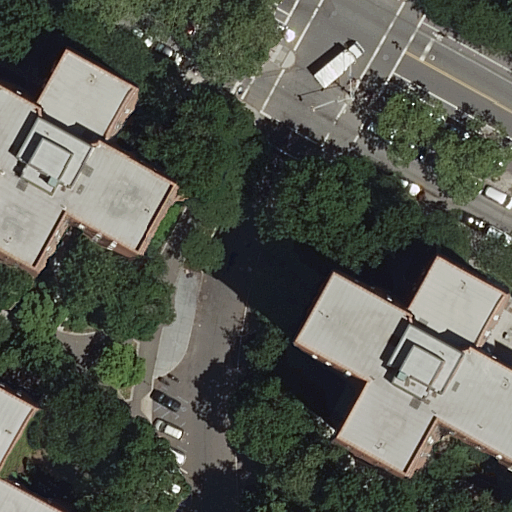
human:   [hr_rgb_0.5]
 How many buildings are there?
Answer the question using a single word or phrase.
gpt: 3

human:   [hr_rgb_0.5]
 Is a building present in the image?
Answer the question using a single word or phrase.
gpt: yes

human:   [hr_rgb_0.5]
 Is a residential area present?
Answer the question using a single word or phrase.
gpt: yes

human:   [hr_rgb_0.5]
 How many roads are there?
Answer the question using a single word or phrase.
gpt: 14

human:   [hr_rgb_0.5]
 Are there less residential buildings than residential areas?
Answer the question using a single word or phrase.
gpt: no

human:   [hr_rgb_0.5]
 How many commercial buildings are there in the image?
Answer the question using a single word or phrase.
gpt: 0

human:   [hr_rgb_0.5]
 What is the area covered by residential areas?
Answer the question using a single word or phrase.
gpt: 20238m2

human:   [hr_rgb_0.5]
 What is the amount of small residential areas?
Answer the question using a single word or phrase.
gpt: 0

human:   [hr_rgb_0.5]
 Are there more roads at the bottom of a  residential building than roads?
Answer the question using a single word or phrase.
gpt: no

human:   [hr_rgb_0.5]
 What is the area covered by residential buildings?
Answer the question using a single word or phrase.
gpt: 2884m2

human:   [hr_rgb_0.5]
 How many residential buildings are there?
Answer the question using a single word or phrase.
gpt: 3

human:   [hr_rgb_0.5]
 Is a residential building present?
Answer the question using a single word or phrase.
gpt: yes

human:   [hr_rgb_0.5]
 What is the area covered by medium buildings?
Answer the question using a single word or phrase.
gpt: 143m2

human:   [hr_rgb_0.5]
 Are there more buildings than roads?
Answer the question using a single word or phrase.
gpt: no

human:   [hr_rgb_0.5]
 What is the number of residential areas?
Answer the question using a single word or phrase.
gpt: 2

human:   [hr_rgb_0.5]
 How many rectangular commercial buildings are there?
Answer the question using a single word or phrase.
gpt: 0

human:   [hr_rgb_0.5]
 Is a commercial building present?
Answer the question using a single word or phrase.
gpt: no

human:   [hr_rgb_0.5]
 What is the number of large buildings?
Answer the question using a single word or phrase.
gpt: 2

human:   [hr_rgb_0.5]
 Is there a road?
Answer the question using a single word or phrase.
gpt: yes

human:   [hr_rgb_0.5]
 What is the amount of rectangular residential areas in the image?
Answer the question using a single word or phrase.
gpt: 2

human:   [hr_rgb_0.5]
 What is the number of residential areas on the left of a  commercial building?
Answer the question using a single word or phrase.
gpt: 0

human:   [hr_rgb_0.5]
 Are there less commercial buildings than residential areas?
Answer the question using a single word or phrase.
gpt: yes

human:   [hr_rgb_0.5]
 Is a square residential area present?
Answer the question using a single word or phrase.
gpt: no

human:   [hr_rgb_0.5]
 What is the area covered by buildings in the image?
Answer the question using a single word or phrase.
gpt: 2884m2

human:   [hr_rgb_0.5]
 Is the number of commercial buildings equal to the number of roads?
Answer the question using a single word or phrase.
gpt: no

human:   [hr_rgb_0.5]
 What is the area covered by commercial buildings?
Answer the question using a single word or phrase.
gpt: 0m2

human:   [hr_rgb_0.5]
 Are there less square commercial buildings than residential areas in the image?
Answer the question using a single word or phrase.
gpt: yes

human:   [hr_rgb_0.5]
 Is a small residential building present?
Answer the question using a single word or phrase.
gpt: no

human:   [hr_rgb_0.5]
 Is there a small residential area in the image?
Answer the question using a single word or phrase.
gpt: no

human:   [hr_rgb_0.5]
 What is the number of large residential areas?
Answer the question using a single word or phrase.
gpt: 2

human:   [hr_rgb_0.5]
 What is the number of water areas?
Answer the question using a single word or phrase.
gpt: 0

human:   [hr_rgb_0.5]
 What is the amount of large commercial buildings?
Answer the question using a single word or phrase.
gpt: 0

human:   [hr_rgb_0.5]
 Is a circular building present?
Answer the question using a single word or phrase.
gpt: no

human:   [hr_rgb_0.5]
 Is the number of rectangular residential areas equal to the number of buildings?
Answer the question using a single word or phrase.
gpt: no

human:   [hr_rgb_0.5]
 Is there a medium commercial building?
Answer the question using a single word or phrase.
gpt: no

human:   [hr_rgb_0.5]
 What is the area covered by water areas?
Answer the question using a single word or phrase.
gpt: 0m2

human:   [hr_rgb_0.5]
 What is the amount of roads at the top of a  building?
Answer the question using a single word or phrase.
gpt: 14

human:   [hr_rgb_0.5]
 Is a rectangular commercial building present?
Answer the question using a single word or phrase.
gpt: no

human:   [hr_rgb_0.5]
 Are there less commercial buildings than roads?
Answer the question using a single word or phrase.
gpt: yes

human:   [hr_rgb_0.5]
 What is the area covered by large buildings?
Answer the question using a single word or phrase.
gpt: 2740m2

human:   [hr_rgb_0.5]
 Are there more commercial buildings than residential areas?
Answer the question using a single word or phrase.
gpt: no

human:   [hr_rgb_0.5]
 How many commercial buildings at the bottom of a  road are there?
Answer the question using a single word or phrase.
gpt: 0

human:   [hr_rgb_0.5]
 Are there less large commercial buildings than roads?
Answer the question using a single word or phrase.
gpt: yes

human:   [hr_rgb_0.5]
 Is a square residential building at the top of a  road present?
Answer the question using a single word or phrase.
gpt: no

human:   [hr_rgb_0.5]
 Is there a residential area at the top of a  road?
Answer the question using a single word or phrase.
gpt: no

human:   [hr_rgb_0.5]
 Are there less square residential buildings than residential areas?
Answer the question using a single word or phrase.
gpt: yes

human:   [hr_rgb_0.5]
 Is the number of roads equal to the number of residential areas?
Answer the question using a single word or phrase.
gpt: no

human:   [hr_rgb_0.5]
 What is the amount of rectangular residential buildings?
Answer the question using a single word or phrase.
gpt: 1

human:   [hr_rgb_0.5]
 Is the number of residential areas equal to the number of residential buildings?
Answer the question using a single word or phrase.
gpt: no

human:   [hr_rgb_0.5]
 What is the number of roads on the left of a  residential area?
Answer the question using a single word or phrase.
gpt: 14

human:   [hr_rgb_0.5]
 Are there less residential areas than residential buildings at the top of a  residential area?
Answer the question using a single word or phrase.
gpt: yes

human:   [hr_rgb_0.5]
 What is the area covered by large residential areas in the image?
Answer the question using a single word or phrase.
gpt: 20238m2

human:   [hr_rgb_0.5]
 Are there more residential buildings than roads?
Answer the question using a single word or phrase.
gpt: no

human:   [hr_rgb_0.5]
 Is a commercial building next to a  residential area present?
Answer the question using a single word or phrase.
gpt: no

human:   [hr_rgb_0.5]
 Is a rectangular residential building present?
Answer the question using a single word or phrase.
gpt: yes

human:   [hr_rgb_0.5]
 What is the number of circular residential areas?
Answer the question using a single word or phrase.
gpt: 0

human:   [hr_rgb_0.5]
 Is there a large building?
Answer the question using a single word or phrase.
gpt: yes

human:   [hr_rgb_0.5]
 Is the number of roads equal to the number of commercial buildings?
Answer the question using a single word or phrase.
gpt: no

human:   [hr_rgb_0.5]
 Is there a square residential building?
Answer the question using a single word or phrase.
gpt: no

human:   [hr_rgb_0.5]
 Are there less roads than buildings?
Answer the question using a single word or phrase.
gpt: no

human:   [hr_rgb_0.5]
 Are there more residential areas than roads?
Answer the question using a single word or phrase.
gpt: no

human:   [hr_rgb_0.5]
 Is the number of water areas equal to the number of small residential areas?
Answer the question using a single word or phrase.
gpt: yes

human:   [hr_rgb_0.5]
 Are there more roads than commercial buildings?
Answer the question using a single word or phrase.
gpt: yes

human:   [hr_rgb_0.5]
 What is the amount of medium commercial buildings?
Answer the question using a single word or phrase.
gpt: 0